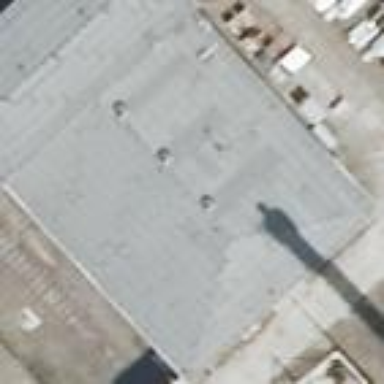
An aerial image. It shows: Industrial building.